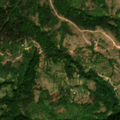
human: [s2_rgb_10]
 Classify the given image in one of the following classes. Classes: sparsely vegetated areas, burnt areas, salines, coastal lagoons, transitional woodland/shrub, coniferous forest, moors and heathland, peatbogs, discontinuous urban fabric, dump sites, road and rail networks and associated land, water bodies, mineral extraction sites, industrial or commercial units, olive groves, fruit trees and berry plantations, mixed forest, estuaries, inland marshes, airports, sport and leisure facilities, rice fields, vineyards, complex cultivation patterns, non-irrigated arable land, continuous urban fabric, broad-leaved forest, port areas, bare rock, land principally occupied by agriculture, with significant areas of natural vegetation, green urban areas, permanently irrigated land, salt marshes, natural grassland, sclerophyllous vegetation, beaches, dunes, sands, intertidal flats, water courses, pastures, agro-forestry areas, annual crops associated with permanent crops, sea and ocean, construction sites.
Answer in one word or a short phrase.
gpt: land principally occupied by agriculture, with significant areas of natural vegetation, broad-leaved forest, mixed forest, transitional woodland/shrub